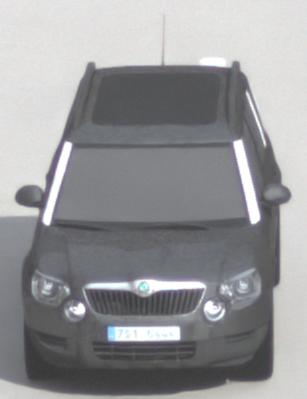
Make: Skoda
Model: Yeti 1.2 TSI
Detailed model: Yeti
Model produced from: 2009/11
Model produced until: 2011/10
Doors: 5
Color: gray
Road condition: dry road
Daytime: morning or afternoon
Contrast: low contrast